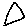
Label: triangle